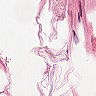
Metastatic tissue present: no